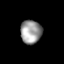
Tissue: prostate
Cell type: Myeloid cells
Senescence score: 0.3401
Nuclear area (px): 484
Mean DAPI intensity: 154.289